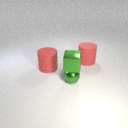
large red rubber cylinder to the right of small green metal sphere